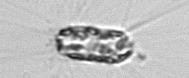
Label: Corethron_hystrix